Question: hi guys i got problem in my code
i don't know where come form this my code
'''
<h1><?php echo $item["title"]; ?> </h1>
<table>
<tr>
<th>Catageory</th>
<td><?php echo $item["category"]; ?></td>
</tr>
<tr>
<th>Genre</th>
<td><?php echo $item["genre"]; ?></td>
</tr>
<tr>
<th>Format</th>
<td><?php echo $item["format"]; ?></td>
</tr>
<tr>
<th>Year</th>
<td><?php echo $item["year"]; ?></td>
</tr>
<?php
if(strtolower($item["category"]) == "books"){
?>
<tr>
<th>Authors</th>
<td><?php echo $item["authors"]; ?></td>
</tr>
<tr>
<th>Publisher</th>
<td><?php echo $item["publisher"]; ?></td>
</tr>
<tr>
<th>ISBN</th>
<td><?php echo $item["isbn"]; ?></td>
</tr>
<?php } ?>
'''
And the error message,

and Iam sure all code are same i don't what's problem !!
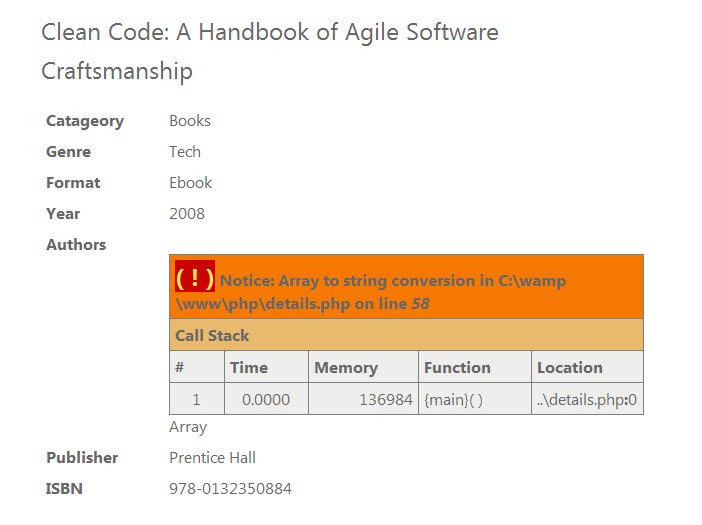
Answer: my problem is solved
by replace
'''
<td><?php echo $item["authors"]; ?></td>
'''
to
'''
<td><?php echo implode(",", $item["authors"]); ?></td>
'''